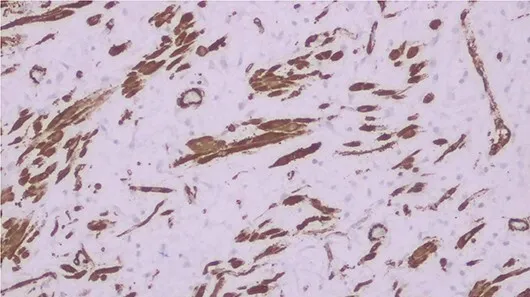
IFP cells staining positive for Vimentin.
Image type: pathology (immunostaining)